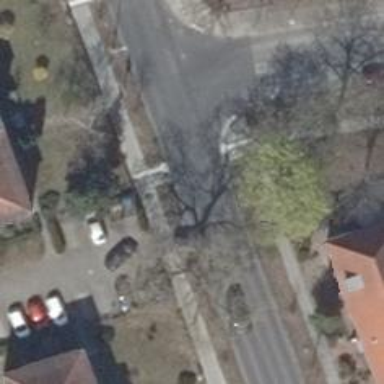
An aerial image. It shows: Road with traffic signals.